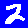
Digit: 2